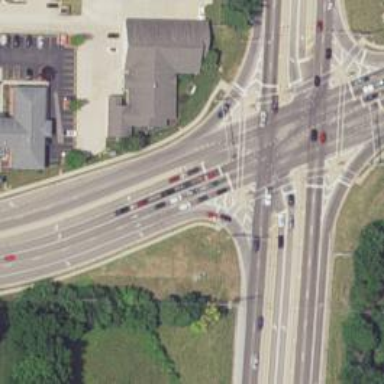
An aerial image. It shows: Traffic island located on footway.